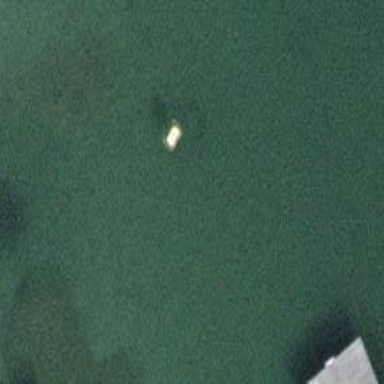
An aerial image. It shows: Buoy that is man-made.